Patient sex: M
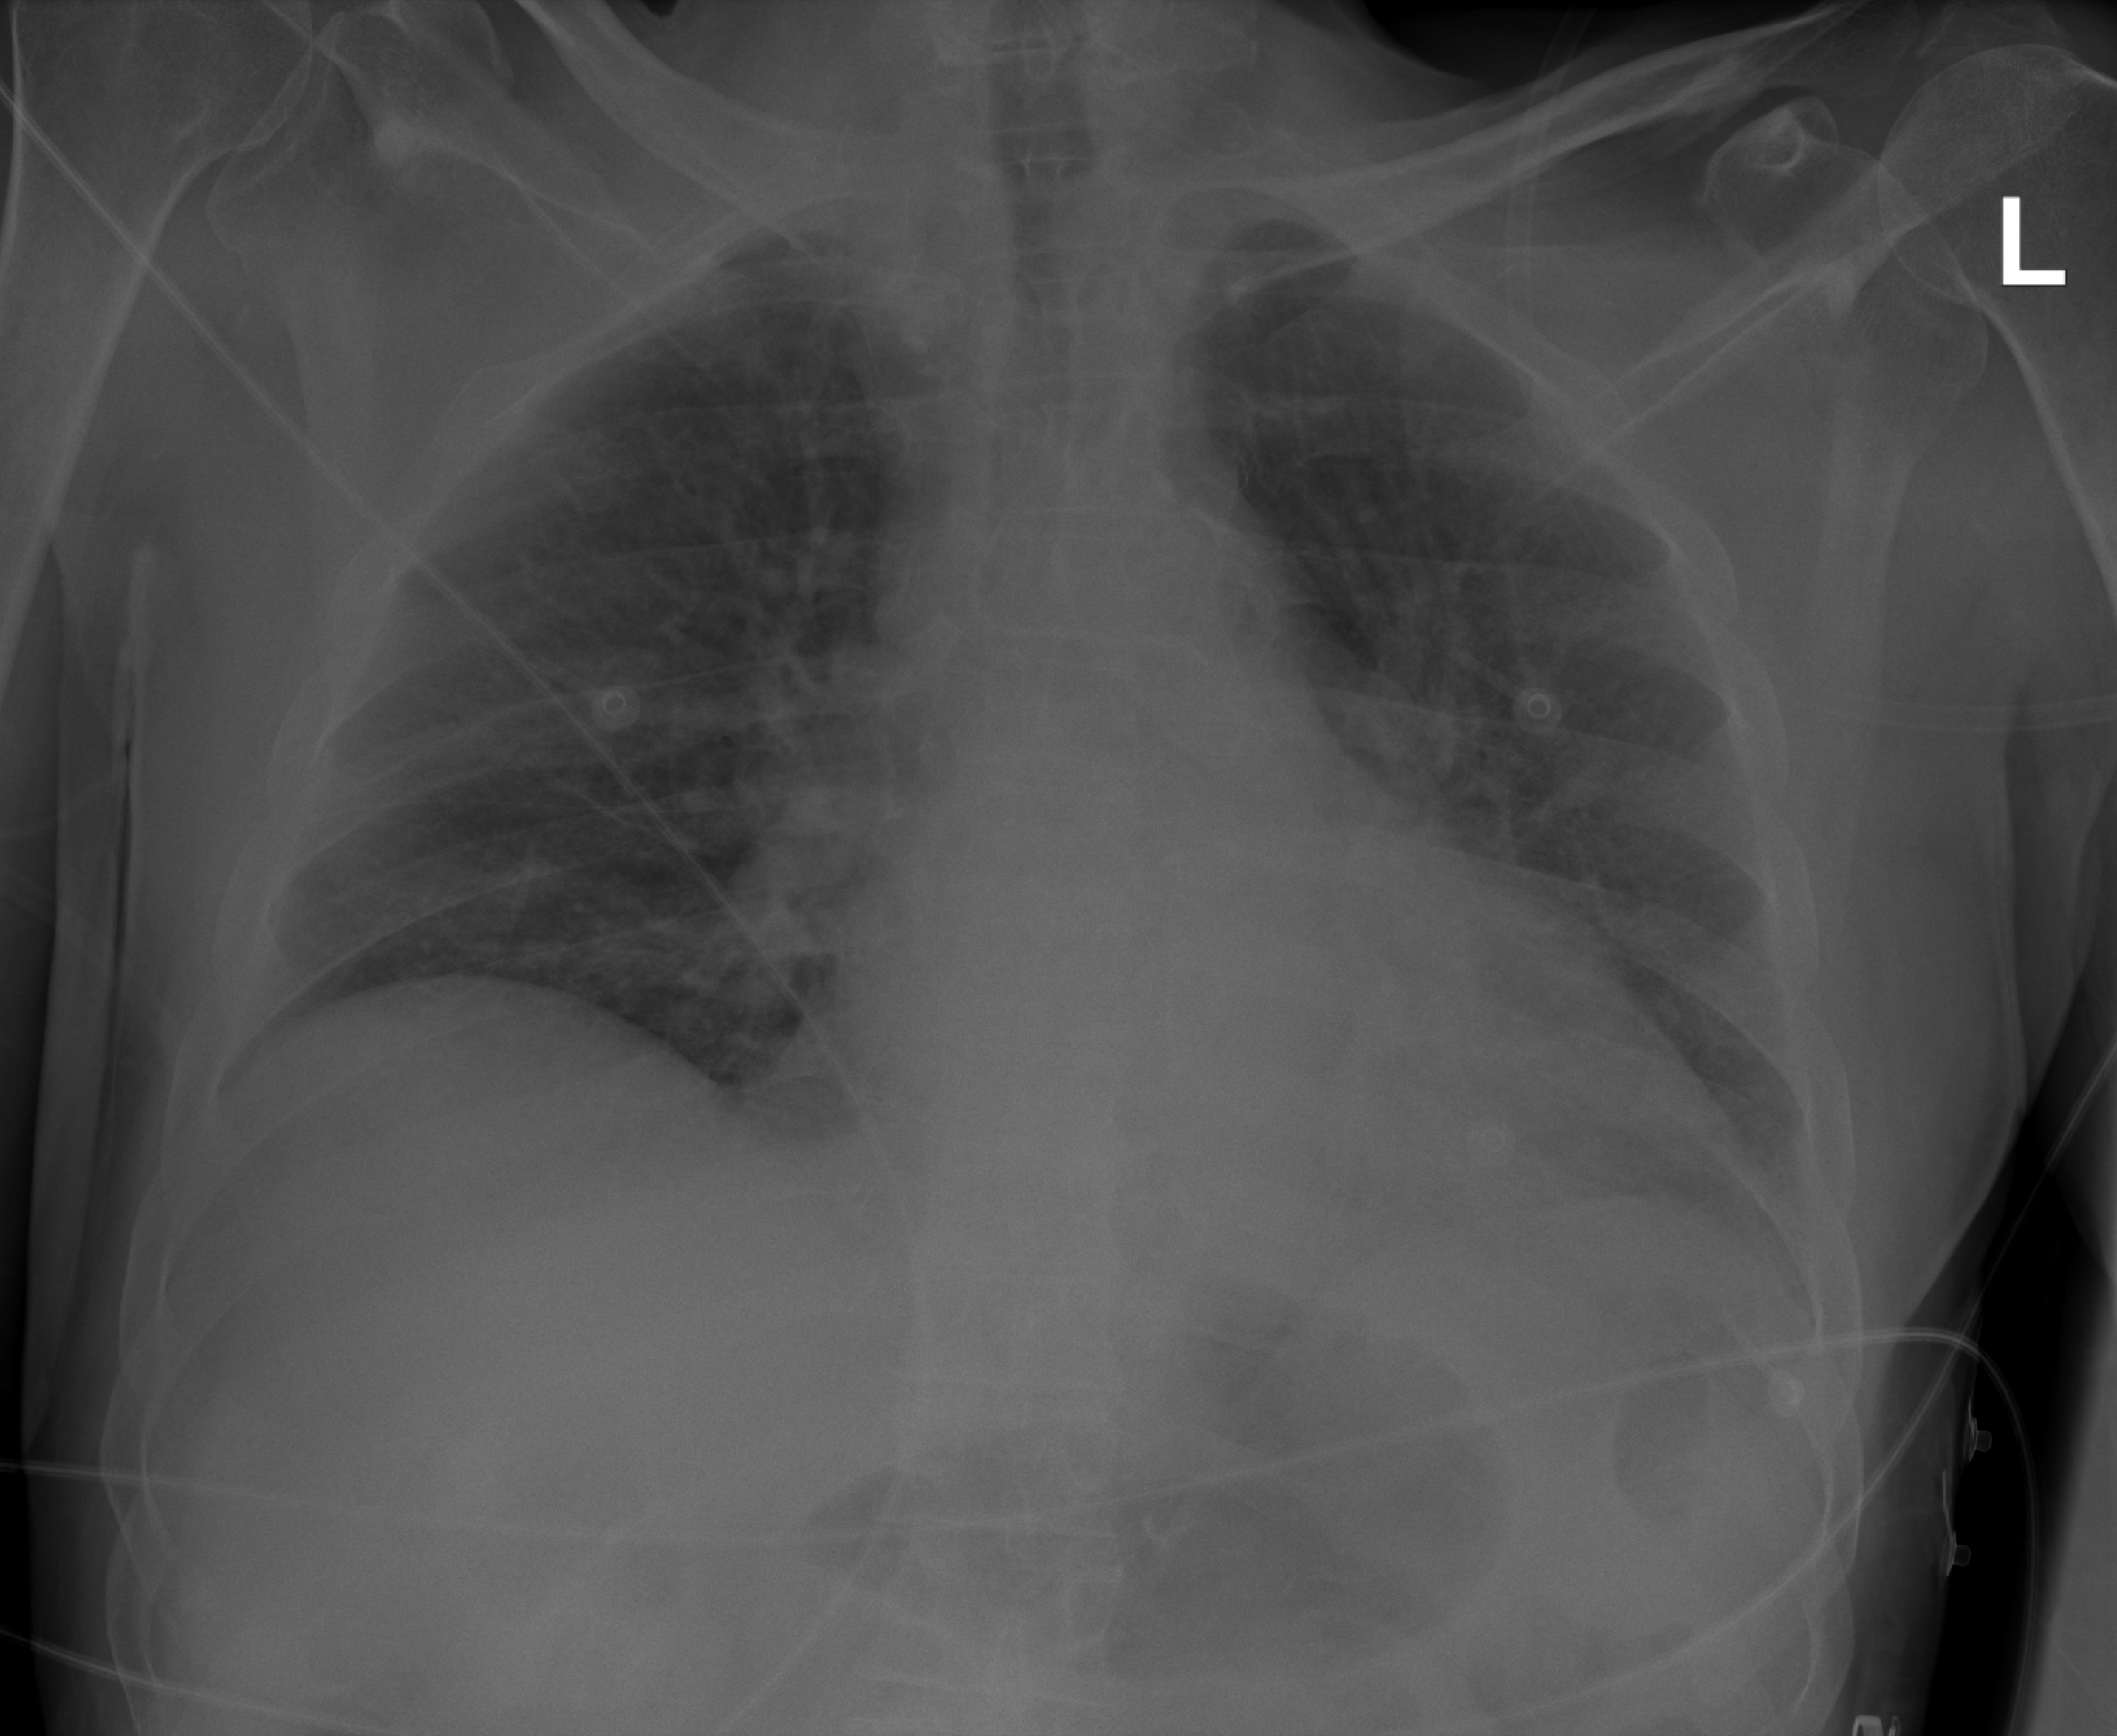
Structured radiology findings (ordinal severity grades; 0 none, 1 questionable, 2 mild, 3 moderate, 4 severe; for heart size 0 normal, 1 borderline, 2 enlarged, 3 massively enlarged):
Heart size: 1
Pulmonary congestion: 1
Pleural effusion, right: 0
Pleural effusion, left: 0
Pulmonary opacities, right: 0
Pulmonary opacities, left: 0
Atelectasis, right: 0
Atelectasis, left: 0